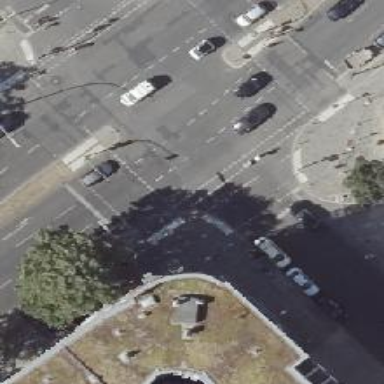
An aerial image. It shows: Secondary road with asphalt surface. There is cycle track on the right side of the road.